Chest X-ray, PA view. Patient: 65 years old, sex F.
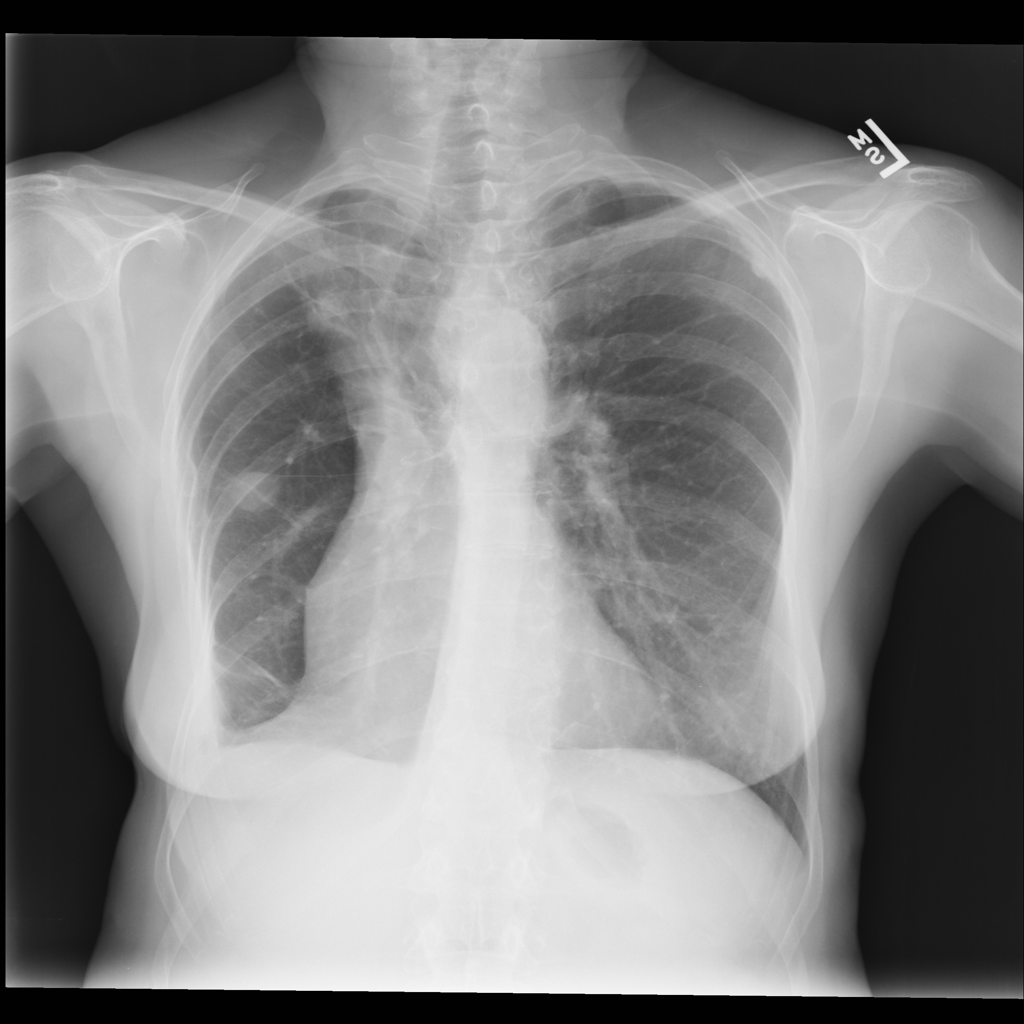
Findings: Nodule